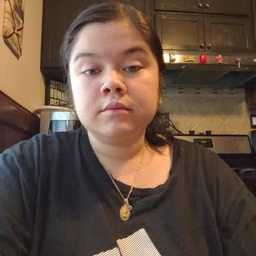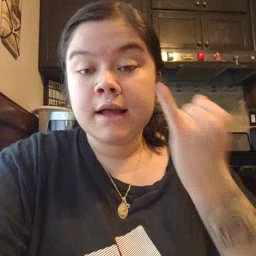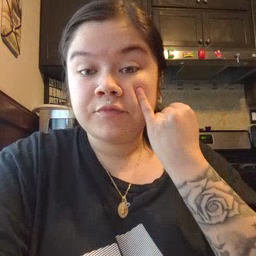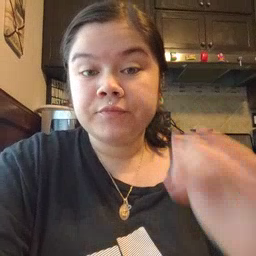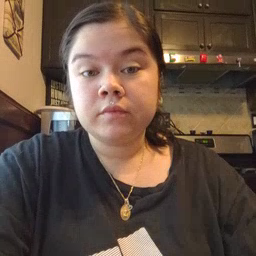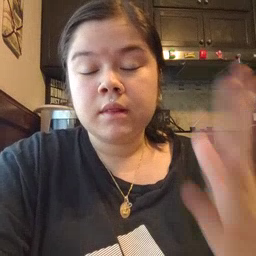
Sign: if